Interaction volume radius: 10 \u00c5
Interaction volume height: 30 \u00c5
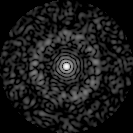
Disorder parameter: 0.8377